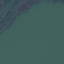
Land use / land cover: SeaLake